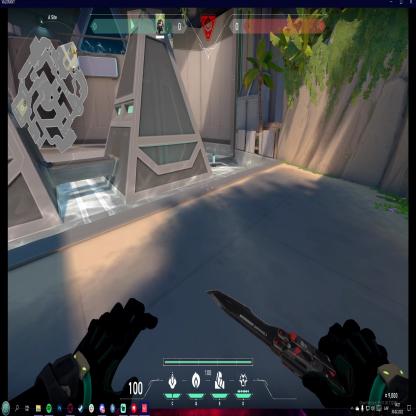
Label: planted spike